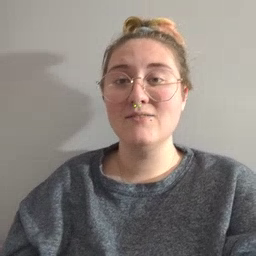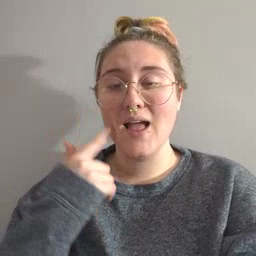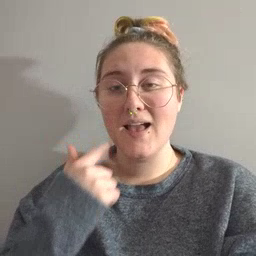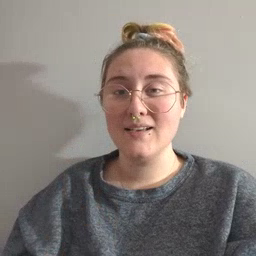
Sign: cry